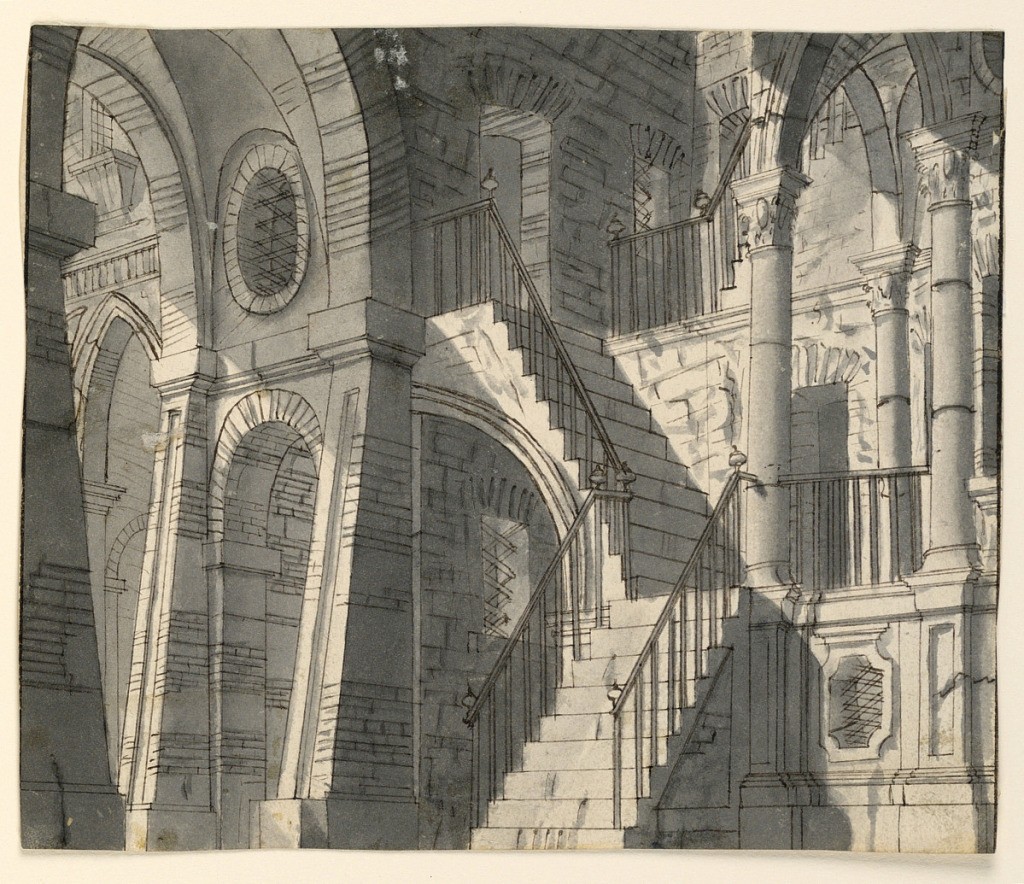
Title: Stage Design, Stone Interior with Stairway
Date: early 19th century
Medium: Pen and gray-brown ink, brush and gray wash on laid paper
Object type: Drawing
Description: Horizontal rectangle. Interior of Gothic building with barred windows and staircase.